Interaction volume radius: 5 \u00c5
Interaction volume height: 30 \u00c5
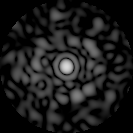
Disorder parameter: 0.8288